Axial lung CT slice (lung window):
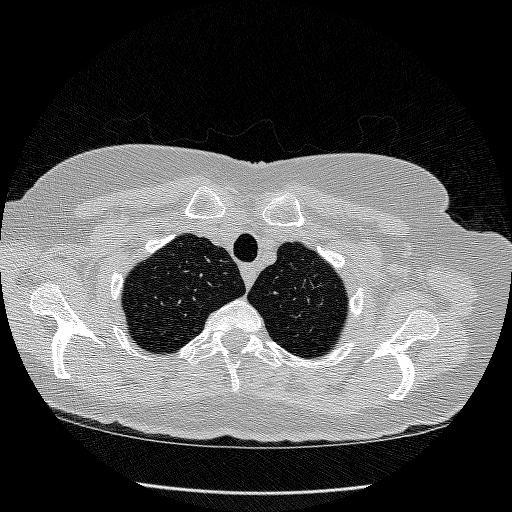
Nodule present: no